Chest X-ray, AP view. Patient: 52 years old, sex M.
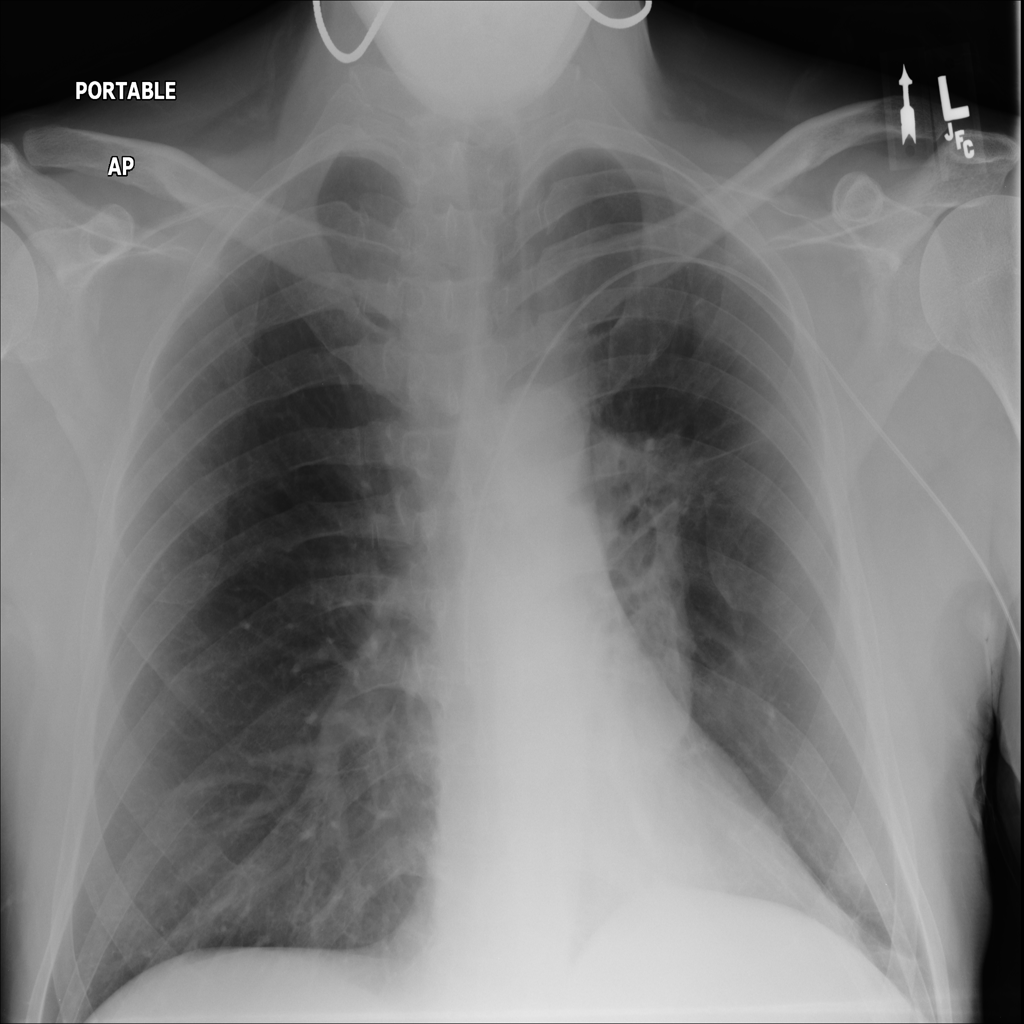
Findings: Mass